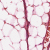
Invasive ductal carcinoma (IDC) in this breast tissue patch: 0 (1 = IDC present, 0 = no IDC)